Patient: sex F, age 55
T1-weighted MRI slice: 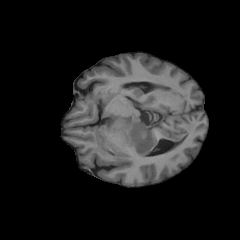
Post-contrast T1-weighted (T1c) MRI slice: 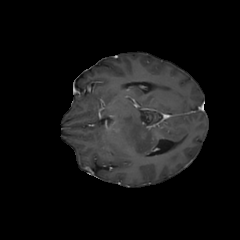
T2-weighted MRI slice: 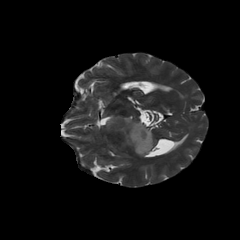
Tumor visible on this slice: yes
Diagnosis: Glioblastoma, IDH-wildtype
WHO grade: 4